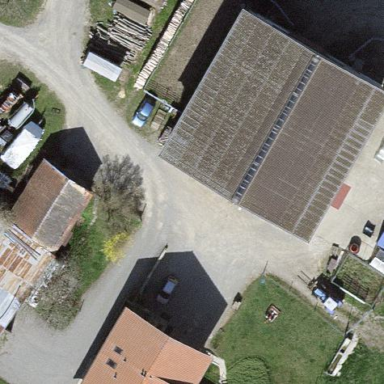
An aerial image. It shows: Farmyard area.